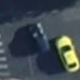
Vehicle type: Car